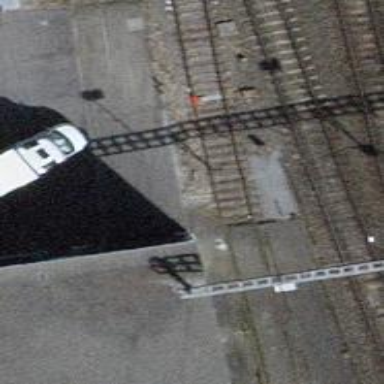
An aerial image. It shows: Single-track electrified railway with contact line. It is spur line for service.